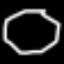
Label: octagon